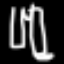
Label: pants